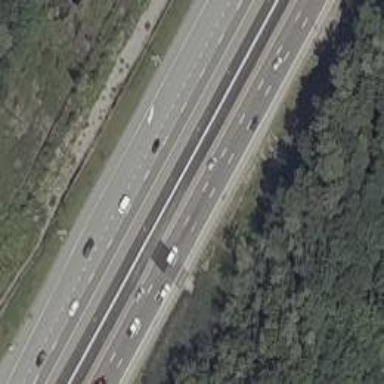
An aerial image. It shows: Asphalt motorway.